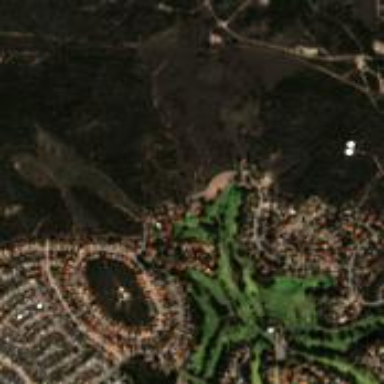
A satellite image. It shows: Golf course.